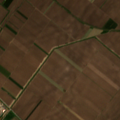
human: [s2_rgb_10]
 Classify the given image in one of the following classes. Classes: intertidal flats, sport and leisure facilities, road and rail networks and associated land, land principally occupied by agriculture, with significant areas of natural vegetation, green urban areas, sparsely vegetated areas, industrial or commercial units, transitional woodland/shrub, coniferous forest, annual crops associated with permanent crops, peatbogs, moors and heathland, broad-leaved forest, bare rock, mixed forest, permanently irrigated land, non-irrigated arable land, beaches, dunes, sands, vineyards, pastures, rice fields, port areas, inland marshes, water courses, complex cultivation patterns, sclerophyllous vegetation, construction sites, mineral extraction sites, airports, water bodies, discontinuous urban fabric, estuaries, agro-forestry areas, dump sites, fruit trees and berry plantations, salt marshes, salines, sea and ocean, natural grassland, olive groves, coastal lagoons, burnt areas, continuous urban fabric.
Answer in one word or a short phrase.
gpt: discontinuous urban fabric, non-irrigated arable land